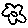
Label: flower